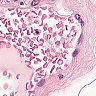
Metastatic tissue present: no